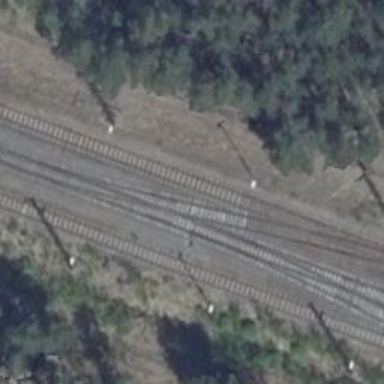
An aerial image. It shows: Railway switch.